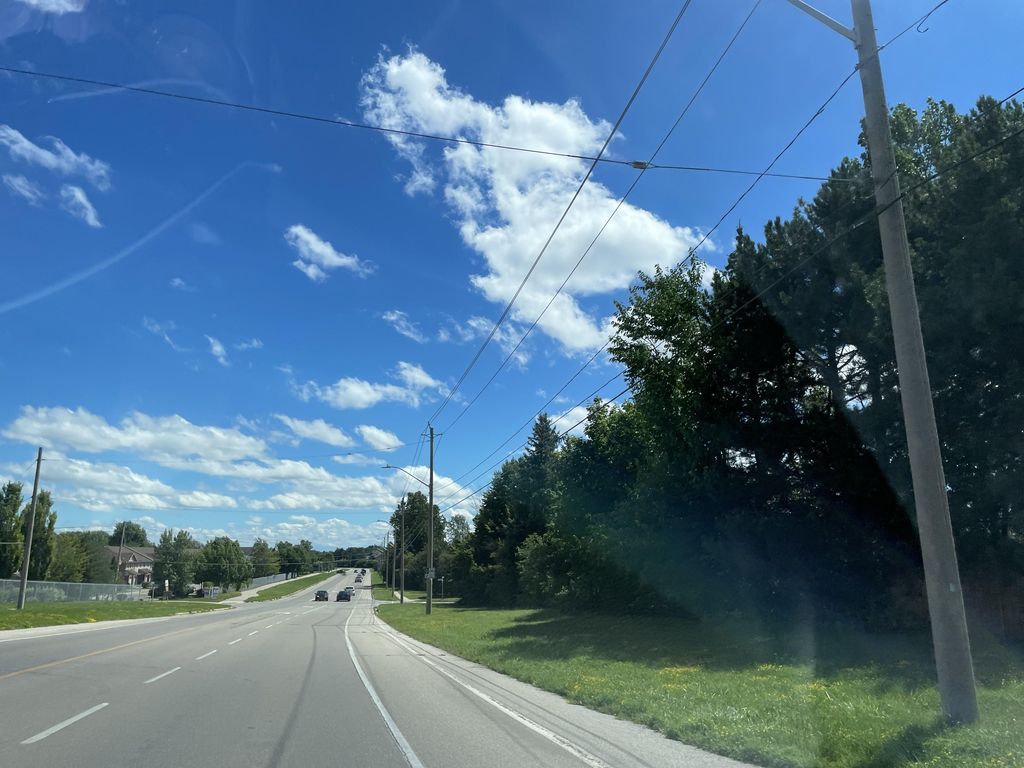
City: kitchener-waterloo